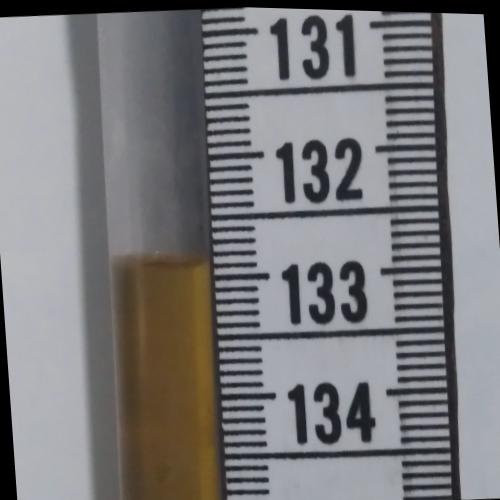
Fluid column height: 132.9 cm